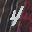
Label: 4